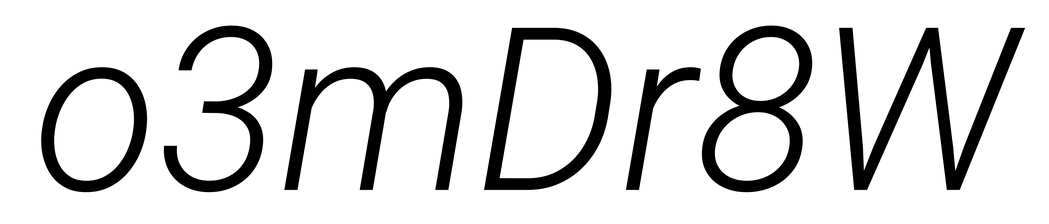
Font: Roboto-Italic_Light_Italic